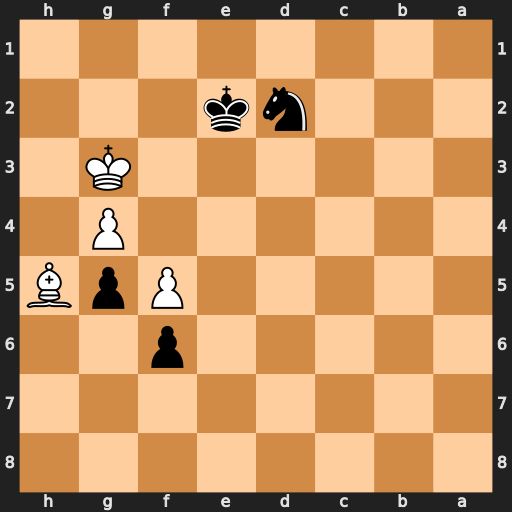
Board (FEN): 8/8/5p2/5PpB/6P1/6K1/3nk3/8
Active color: b
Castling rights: -
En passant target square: -
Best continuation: Ne4+ Kg2 Nd6 Bg6 Ke3